Interaction volume radius: 5 \u00c5
Interaction volume height: 15 \u00c5
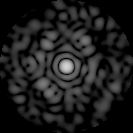
Disorder parameter: 0.8336